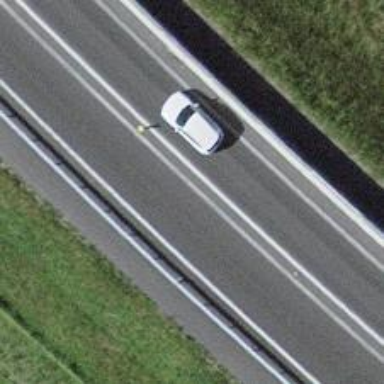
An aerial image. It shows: Asphalt road designated as trunk highway.